Interaction volume radius: 5 \u00c5
Interaction volume height: 40 \u00c5
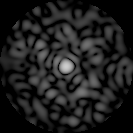
Disorder parameter: 0.8249